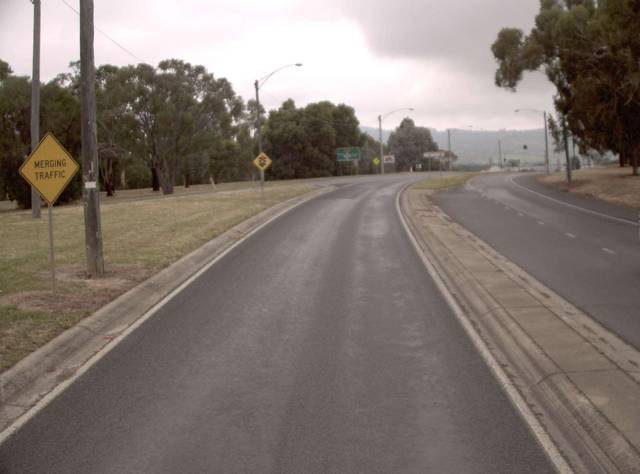
Region: Australia
Coordinates: -38.306, 146.421